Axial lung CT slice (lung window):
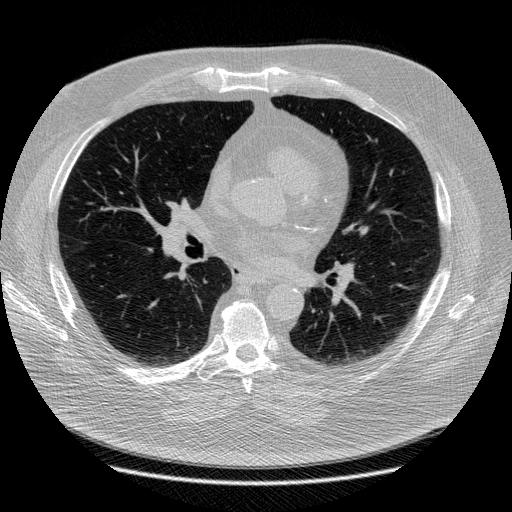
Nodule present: no